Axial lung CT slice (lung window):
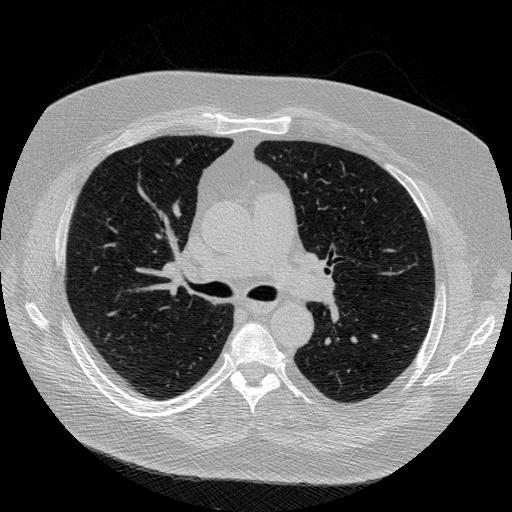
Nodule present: no